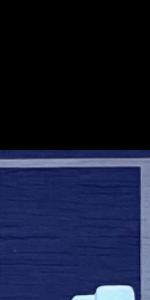
Label: Empty